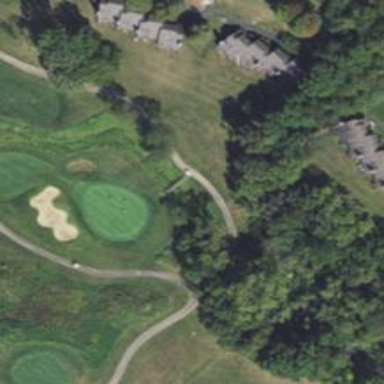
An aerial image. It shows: Pathway for golfing.